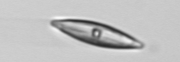
Label: pennate